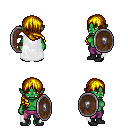
a pixel art fantasy rpg character, female body template, orc, green skin, white cape, magenta pants, blonde right-swept hairstyle, black shoes, shield, four views (front, back, left, right), 2x2 character sprite sheet, small pixel art, hard edges, no anti-aliasing